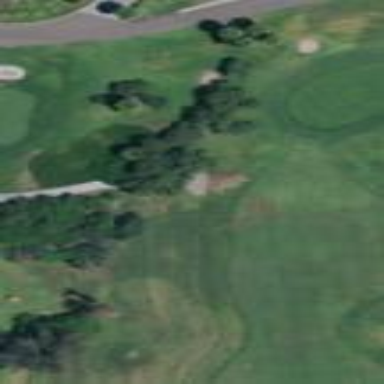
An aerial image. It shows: Rough grassy area used for golf.